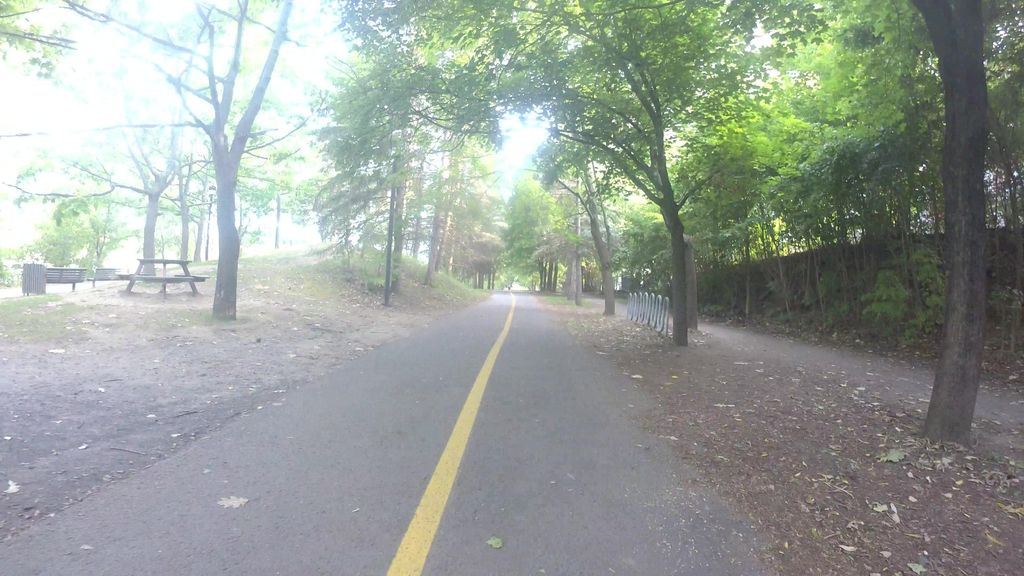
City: montreal